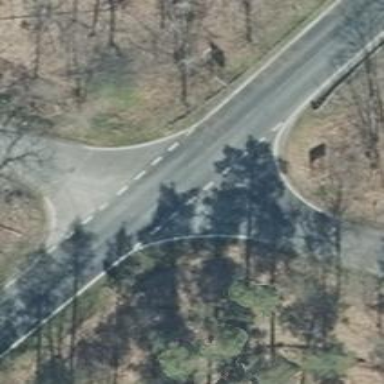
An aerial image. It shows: Tertiary road with asphalt surface.